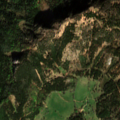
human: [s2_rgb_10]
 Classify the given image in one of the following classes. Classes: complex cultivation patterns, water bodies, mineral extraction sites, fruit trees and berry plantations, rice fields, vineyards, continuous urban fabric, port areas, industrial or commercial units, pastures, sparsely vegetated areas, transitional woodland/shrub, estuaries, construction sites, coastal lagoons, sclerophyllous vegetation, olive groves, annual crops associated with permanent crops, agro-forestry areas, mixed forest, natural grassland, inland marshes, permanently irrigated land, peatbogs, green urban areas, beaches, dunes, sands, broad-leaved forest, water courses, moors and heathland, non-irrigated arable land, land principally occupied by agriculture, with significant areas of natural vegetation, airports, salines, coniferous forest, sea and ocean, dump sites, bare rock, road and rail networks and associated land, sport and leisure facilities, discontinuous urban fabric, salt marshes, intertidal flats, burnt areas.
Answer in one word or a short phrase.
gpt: coniferous forest, natural grassland